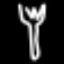
Label: fork